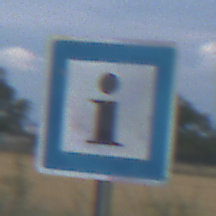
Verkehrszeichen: Informationsstelle
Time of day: MorningAfternoon
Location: Outdoor (Nature)
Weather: PartlyCloudy
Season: NotSpecified
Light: Natural